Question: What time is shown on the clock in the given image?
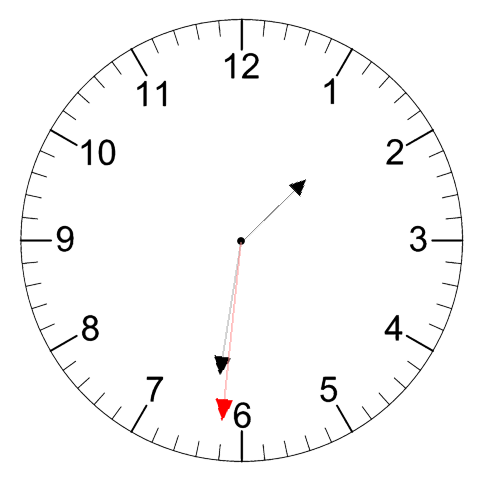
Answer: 01:31:31